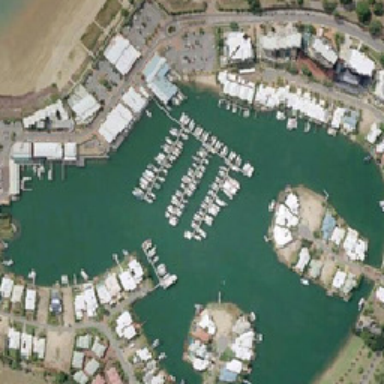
Here is a round port in the water of the house along the beach and beaches .